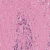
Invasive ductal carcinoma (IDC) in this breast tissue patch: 0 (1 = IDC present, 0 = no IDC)